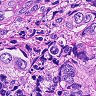
Metastatic tissue present: yes